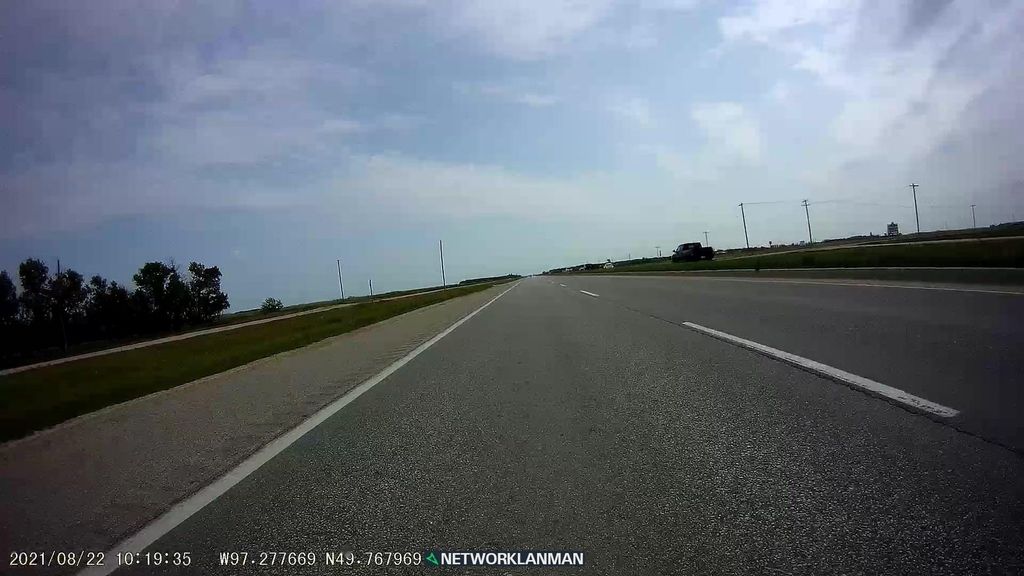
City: winnipeg